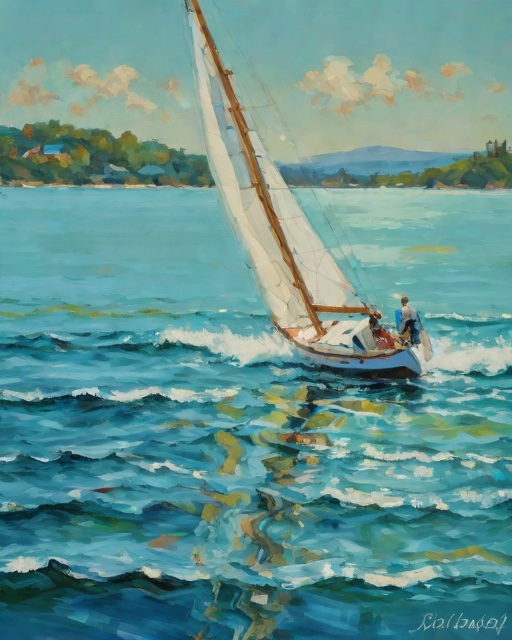
Category: Summer